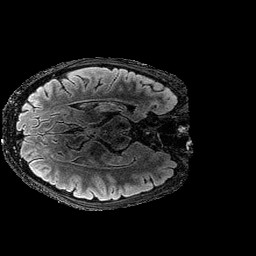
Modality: FLAIR
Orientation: axial
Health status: ill
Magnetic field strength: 3 T